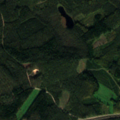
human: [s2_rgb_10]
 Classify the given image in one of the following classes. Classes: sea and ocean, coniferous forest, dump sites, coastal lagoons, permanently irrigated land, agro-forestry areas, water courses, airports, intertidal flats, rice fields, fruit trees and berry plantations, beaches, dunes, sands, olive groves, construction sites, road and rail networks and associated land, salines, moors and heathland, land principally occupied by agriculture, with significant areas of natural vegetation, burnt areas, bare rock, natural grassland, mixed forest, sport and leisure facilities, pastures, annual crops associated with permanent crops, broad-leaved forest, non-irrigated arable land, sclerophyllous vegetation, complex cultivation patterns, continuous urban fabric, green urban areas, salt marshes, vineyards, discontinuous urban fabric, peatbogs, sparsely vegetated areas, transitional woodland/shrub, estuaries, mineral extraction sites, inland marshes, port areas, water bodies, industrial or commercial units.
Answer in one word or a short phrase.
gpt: coniferous forest, mixed forest